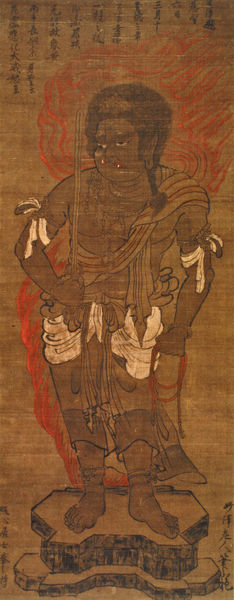
Titel: Fudo Myoo
Künstler: Ryushu Shutaku
Institution: Tokyo National Museum
Schlagwörter: felsen, feuer, mann, weiß, braun, brust, blick, rot, tuch, böse, sockel, stein, gewand, haare, schnur, schrift, zopf, riemen, podest, japanisch, schriftzeichen, blut, seil, asien, schwert, asiatisch, dämon, china, zähne, moor, aura, kalenderseite